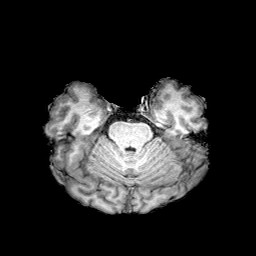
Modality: T1w
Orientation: coronal
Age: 28
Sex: male
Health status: healthy